Field crop: tomato
Growth stage: 2
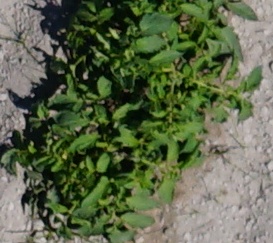
Species: tomato